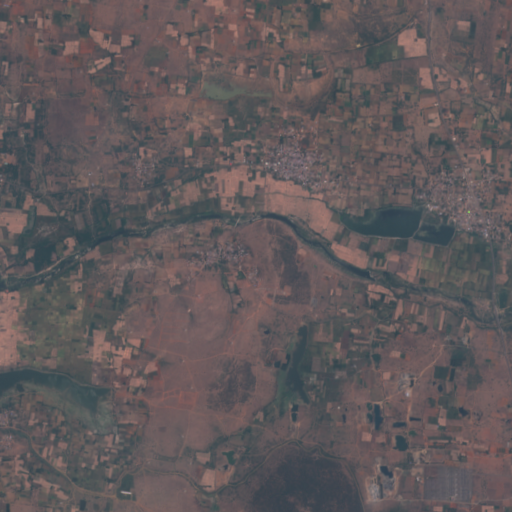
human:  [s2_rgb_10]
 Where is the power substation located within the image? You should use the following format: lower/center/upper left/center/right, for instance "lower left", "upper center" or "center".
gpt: The power substation is located in the lower right of the image.
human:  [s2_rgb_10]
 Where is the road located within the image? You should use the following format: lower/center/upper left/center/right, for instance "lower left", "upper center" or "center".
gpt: There is no road in the image.